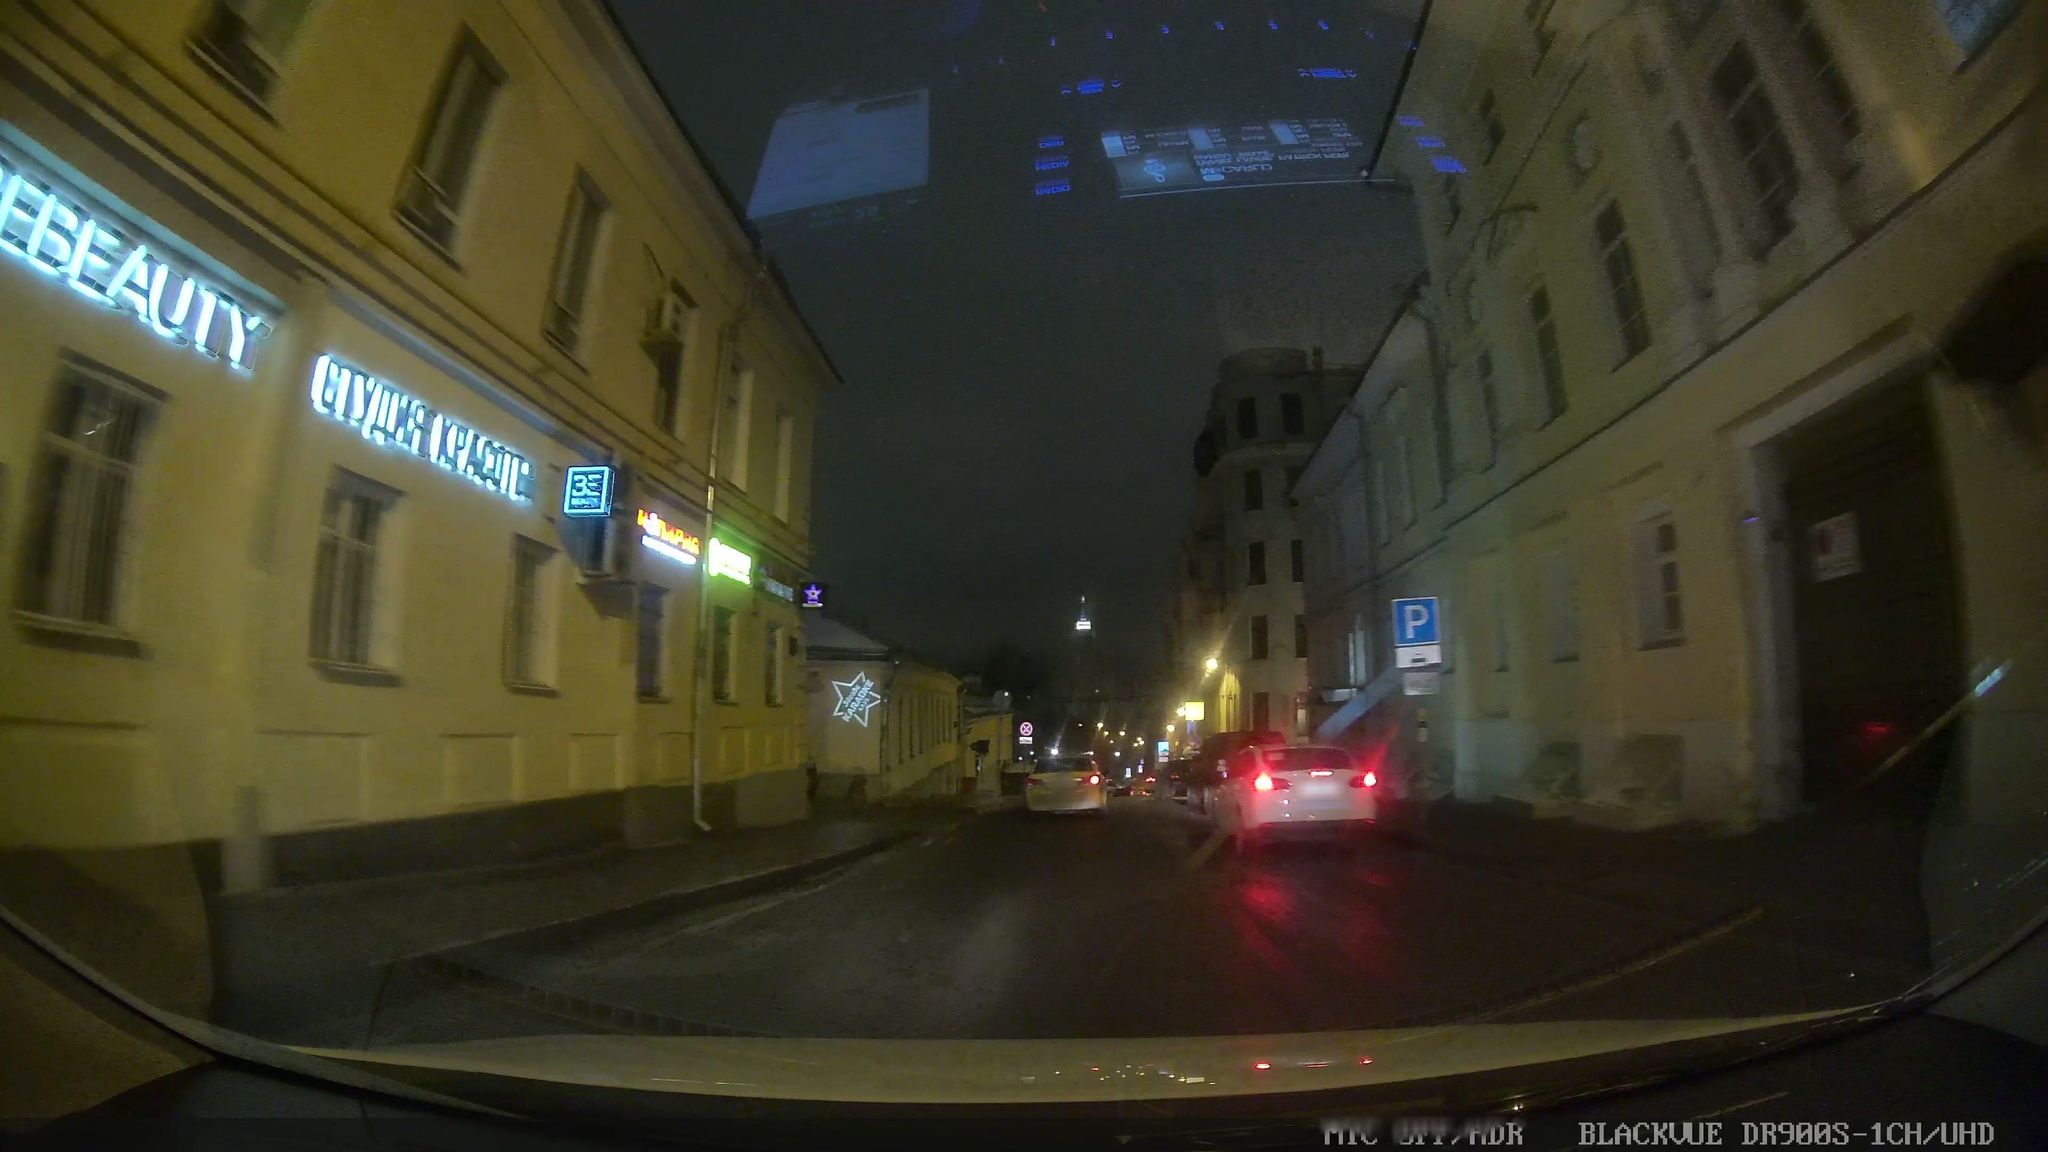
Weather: clear
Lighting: night
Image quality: slightly poor
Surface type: driving surface
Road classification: unclassified
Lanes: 1
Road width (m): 7.8
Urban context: urban centre
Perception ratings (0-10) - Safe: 0.48, Lively: 8.29, Beautiful: 3.3, Boring: 0.71, Depressing: 5.5, Wealthy: 4.46